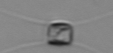
Label: Chaetoceros_similis